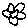
Label: flower